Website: macys
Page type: added-to-cart
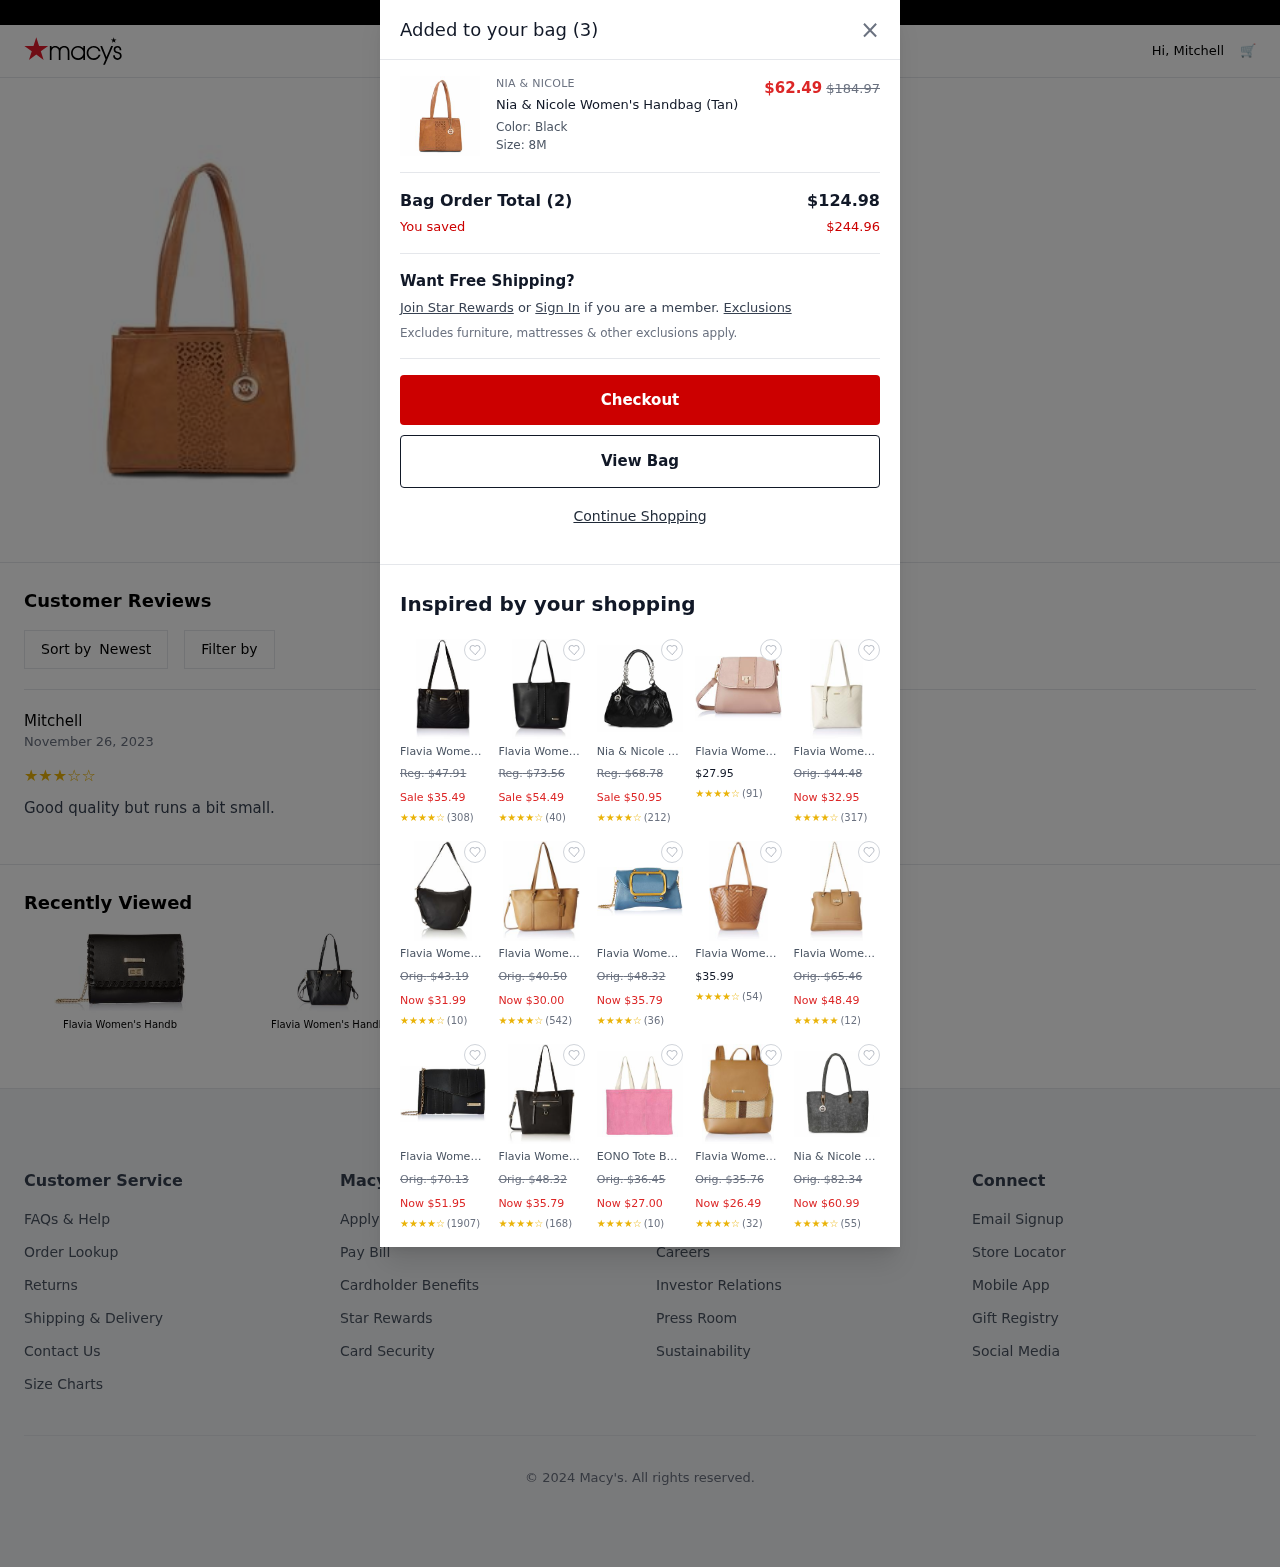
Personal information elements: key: PII_FIRSTNAME
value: Mitchell
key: PII_REVIEW
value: Good quality but runs a bit small.
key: PII_USER_RATING
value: ★
★
★
★
☆
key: PII_USER_RATING
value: ★
★
★
★
★
Product elements: key: PRODUCT1_BRAND
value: Nia & Nicole
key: PRODUCT1_NAME
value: Nia & Nicole Women's Handbag (Tan)
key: PRODUCT1_PRICE
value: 62.49
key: PRODUCT18_NAME
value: Flavia Women's Handb
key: PRODUCT19_NAME
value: Flavia Women's Handb
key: PRODUCT1_ORIGINAL_PRICE
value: $184.97
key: PRODUCT2_NAME
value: Flavia Women's Handbag (Black)
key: PRODUCT2_ORIGINAL_PRICE
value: Reg. $47.91
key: PRODUCT2_PRICE
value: Sale $35.49
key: PRODUCT2_RATING
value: ★
★
★
★
☆
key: PRODUCT2_NUM_RATINGS
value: (308)
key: PRODUCT3_NAME
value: Flavia Women's Handbag (Black)
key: PRODUCT3_ORIGINAL_PRICE
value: Reg. $73.56
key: PRODUCT3_PRICE
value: Sale $54.49
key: PRODUCT3_RATING
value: ★
★
★
★
☆
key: PRODUCT3_NUM_RATINGS
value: (40)
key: PRODUCT4_NAME
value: Nia & Nicole Women's Handbag (Black)
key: PRODUCT4_ORIGINAL_PRICE
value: Reg. $68.78
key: PRODUCT4_PRICE
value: Sale $50.95
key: PRODUCT4_RATING
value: ★
★
★
★
☆
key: PRODUCT4_NUM_RATINGS
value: (212)
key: PRODUCT5_NAME
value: Flavia Women's Handbag (Pink)
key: PRODUCT5_PRICE
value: $27.95
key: PRODUCT5_RATING
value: ★
★
★
★
☆
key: PRODUCT5_NUM_RATINGS
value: (91)
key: PRODUCT6_NAME
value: Flavia Women's Handbag (Beige)
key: PRODUCT6_ORIGINAL_PRICE
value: Orig. $44.48
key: PRODUCT6_PRICE
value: Now $32.95
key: PRODUCT6_RATING
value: ★
★
★
★
☆
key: PRODUCT6_NUM_RATINGS
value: (317)
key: PRODUCT7_NAME
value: Flavia Women's Handbag (Black)
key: PRODUCT7_ORIGINAL_PRICE
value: Orig. $43.19
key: PRODUCT7_PRICE
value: Now $31.99
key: PRODUCT7_RATING
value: ★
★
★
★
☆
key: PRODUCT7_NUM_RATINGS
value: (10)
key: PRODUCT8_NAME
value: Flavia Women's Handbag (Camel)
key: PRODUCT8_ORIGINAL_PRICE
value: Orig. $40.50
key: PRODUCT8_PRICE
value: Now $30.00
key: PRODUCT8_RATING
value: ★
★
★
★
☆
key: PRODUCT8_NUM_RATINGS
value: (542)
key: PRODUCT9_NAME
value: Flavia Women's Handbag (Blue)
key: PRODUCT9_ORIGINAL_PRICE
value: Orig. $48.32
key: PRODUCT9_PRICE
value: Now $35.79
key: PRODUCT9_RATING
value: ★
★
★
★
☆
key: PRODUCT9_NUM_RATINGS
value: (36)
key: PRODUCT10_NAME
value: Flavia Women's Handbag (Camel)
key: PRODUCT10_PRICE
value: $35.99
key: PRODUCT10_RATING
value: ★
★
★
★
☆
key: PRODUCT10_NUM_RATINGS
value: (54)
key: PRODUCT11_NAME
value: Flavia Women's Handbag (Khaki)
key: PRODUCT11_ORIGINAL_PRICE
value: Orig. $65.46
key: PRODUCT11_PRICE
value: Now $48.49
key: PRODUCT11_RATING
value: ★
★
★
★
★
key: PRODUCT11_NUM_RATINGS
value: (12)
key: PRODUCT12_NAME
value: Flavia Women's Handbag (Black)
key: PRODUCT12_ORIGINAL_PRICE
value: Orig. $70.13
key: PRODUCT12_PRICE
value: Now $51.95
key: PRODUCT12_RATING
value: ★
★
★
★
☆
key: PRODUCT12_NUM_RATINGS
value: (1907)
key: PRODUCT13_NAME
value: Flavia Women's Handbag (Black)
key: PRODUCT13_ORIGINAL_PRICE
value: Orig. $48.32
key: PRODUCT13_PRICE
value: Now $35.79
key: PRODUCT13_RATING
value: ★
★
★
★
☆
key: PRODUCT13_NUM_RATINGS
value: (168)
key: PRODUCT14_NAME
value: EONO Tote Bags Reusable Shopping Bag Eco-Friendly Recycled Cotton Fabric Handbag Grocery Shoulder Pl
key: PRODUCT14_ORIGINAL_PRICE
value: Orig. $36.45
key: PRODUCT14_PRICE
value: Now $27.00
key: PRODUCT14_RATING
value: ★
★
★
★
☆
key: PRODUCT14_NUM_RATINGS
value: (10)
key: PRODUCT15_NAME
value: Flavia Women's Handbag with Pouch (Camel) (Set of 2)
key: PRODUCT15_ORIGINAL_PRICE
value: Orig. $35.76
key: PRODUCT15_PRICE
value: Now $26.49
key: PRODUCT15_RATING
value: ★
★
★
★
☆
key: PRODUCT15_NUM_RATINGS
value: (32)
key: PRODUCT16_NAME
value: Nia & Nicole Women's Handbag (Grey)
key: PRODUCT16_ORIGINAL_PRICE
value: Orig. $82.34
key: PRODUCT16_PRICE
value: Now $60.99
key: PRODUCT16_RATING
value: ★
★
★
★
☆
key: PRODUCT16_NUM_RATINGS
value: (55)
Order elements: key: ORDER_DATE
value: November 26, 2023
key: ORDER_NUM_ITEMS
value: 3
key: ORDER_NUM_ITEMS
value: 2
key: ORDER_SUBTOTAL
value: $124.98
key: ORDER_SAVINGS
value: $244.96